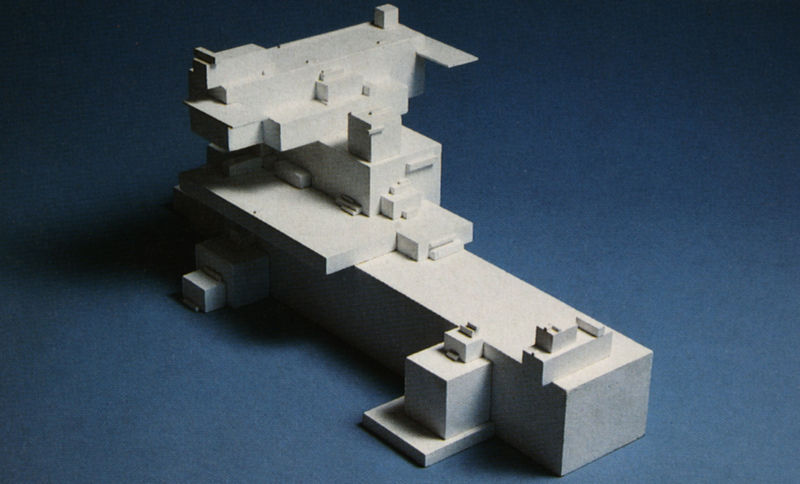
Titel: Architekton "Alpha"
Künstler: Kasimir Malewitsch
Standort: St. Petersburg
Institution: Russisches Museum
Schlagwörter: architecture, blue, steps, white, black, dark, gray, modern, three, rock, rocks, building, house, roof, tower, light, castle, shadow, sketch, model, photo, sculpture, design, plan, draft, square, walls, shiny, rectangles, animal, geometry, big, rectangular, cube, cubes, blocks, block, levels, platform, clay, reflective, minimalism, three-dimensional, solid, 3d, blocky, mockup, ashlar, cantilever, minecraft, grounded